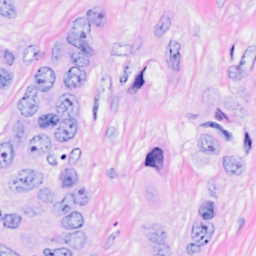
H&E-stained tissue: Breast